Question: I am trying to create a rich text editor. I have created some buttons with IMG values in them. I also have some select box in between the buttons. The issue is the select box is not getting aligned with the rest of the buttons.

I have tried to modify margins and padding. Tried to create separate DIV elements for buttons and select box. Nothing seems to work. If i dont use IMG inside the button then everything is fine.
Below is my code
'''
button.formatbutton, button.formatbutton:link, button.formatbutton:visited
{
display:inline;
height: 25px;
width: 25px;
margin:1px 0px;
padding:0px;
border:1px solid #ADB96E;
background-color: #ADB96E;
cursor:pointer;
}
button.formatbutton:hover, button.formatbutton:active
{
display:inline;
height: 25px;
width: 25px;
margin:1px 0px;
padding:0px;
border:1px solid #ADB96E;
background-color: #7A991A;
}
select.formatSelect
{
display:inline;
height: 25px;
width: 100px;
margin:0px 0px 0px 0px;
border:1px solid #ADB96E;
background-color: #ADB96E;
cursor:pointer;
}
div.divToolbar
{
width: 850px;
height:27px;
text-align: center;
margin: 0px;
padding: 0px;
border: 1px solid #ADB96E;
}
div.divIframe
{
width: 850px;
height:350px;
text-align: center;
margin: 0px;
padding: 0px;
border: 0px;
border-left: 1px solid #ADB96E;
border-right: 1px solid #ADB96E;
border-bottom: 1px solid #ADB96E;
}
div.divToolbar img
{
height: 25px;
width: 25px;
display:inline;
padding:0px;
margin:0px;
border:0px;
}
iframe
{
display:block;
width: 850px;
height: 250px;
margin: 0px;
padding: 0px;
border:0px;
}
<div align="center" class="divToolbar">
<button id="1" type="button" class="formatbutton" style="font-weight: bold;" value="B"
onClick="clickButton(this, '<c:url value="/resources/"/>');fontEdit('bold')" onBlur="blurButton(this)" onFocus="buttonFocus(this)" >
<img src="<c:url value="/resources/bold.png"/>" height="28px" width="28px" /></button><button
id="2" type="button" class="formatbutton" style="font-style: italic;" value="I" onClick="clickButton(this, '<c:url value="/resources/"/>');fontEdit('italic')" onBlur="blurButton(this)" onFocus="buttonFocus(this)">
<img src="<c:url value="/resources/italics.png"/>" height="28px" width="28px" /></button><button
id="3" type="button" class="formatbutton" style="text-decoration: underline;" value="U" onClick="clickButton(this, '<c:url value="/resources/"/>');fontEdit('underline')" onBlur="blurButton(this)" onFocus="buttonFocus(this)">
<img src="<c:url value="/resources/underline.png"/>" height="28px" width="28px" /></button>
<button id="4" type="button" class="formatbutton" value="L" onClick="clickButton(this, '<c:url value="/resources/"/>');fontEdit('justifyleft')" onBlur="blurButton(this)" onFocus="buttonFocus(this)" title="align left">
<img src="<c:url value="/resources/text_align_left.png"/>" height="28px" width="28px" /></button><button
id="5" type="button" class="formatbutton" value="C" onClick="clickButton(this, '<c:url value="/resources/"/>');fontEdit('justifycenter')" onBlur="blurButton(this)" onFocus="buttonFocus(this)" title="center">
<img src="<c:url value="/resources/text_align_center.png"/>" height="28px" width="28px" /></button><button
id="6" type="button" class="formatbutton" value="R" onClick="clickButton(this, '<c:url value="/resources/"/>');fontEdit('justifyright')" onBlur="blurButton(this)" onFocus="buttonFocus(this)" title="align right">
<img src="<c:url value="/resources/text_align_right.png"/>" height="28px" width="28px" /></button>
<select class="formatSelect"
onChange="fontEdit('fontname',this[this.selectedIndex].value)">
<option value="Arial">Arial</option>
<option value="Comic Sans MS">Comic Sans MS</option>
<option value="Courier New">Courier New</option>
<option value="Monotype Corsiva">Monotype</option>
<option value="Tahoma">Tahoma</option>
<option value="Times">Times</option>
</select>
<select class="formatSelect"
onChange="fontEdit('fontsize',this[this.selectedIndex].value)">
<option value="1">1</option>
<option value="2">2</option>
<option value="3">3</option>
<option value="4">4</option>
<option value="5">5</option>
</select>
<select class="formatSelect"
onChange="fontEdit('ForeColor',this[this.selectedIndex].value)">
<option value="black">-</option>
<option style="color: red;" value="red">red</option>
<option style="color: blue;" value="blue">blue</option>
<option style="color: green;" value="green">green</option>
<option style="color: pink;" value="pink">pink</option>
</select>
<button id="7" type="button" class="formatbutton" value="1" onClick="clickButton(this, '<c:url value="/resources/"/>');fontEdit('insertorderedlist')" onBlur="blurButton(this)" onFocus="buttonFocus(this)" title="Numbered List">
<img src="<c:url value="/resources/list_numbered.png"/>" height="28px" width="28px" /></button><button
id="8" type="button" class="formatbutton" value="*" onClick="clickButton(this, '<c:url value="/resources/"/>');fontEdit('insertunorderedlist')" onBlur="blurButton(this)" onFocus="buttonFocus(this)" title="Bullets List">
<img src="<c:url value="/resources/list_bulleted.png"/>" height="28px" width="28px" /></button><button
id="9" type="button" class="formatbutton" value="-" onClick="clickButton(this, '<c:url value="/resources/"/>');fontEdit('outdent')" onBlur="blurButton(this)" onFocus="buttonFocus(this)" title="Outdent">
<img src="<c:url value="/resources/outdent.png"/>" height="28px" width="28px" /></button><button
id="10" type="button" class="formatbutton" value="-" onClick="clickButton(this, '<c:url value="/resources/"/>');fontEdit('indent')" onBlur="blurButton(this)" onFocus="buttonFocus(this)" title="Indent">
<img src="<c:url value="/resources/indent.png"/>" height="28px" width="28px" /></button>
</div>
<div align="center" class="divIframe">
<iframe id="textEditor">
</iframe>
<button type="button" onClick="ShowHtml()">ShowFrameContent</button>
</div>
'''
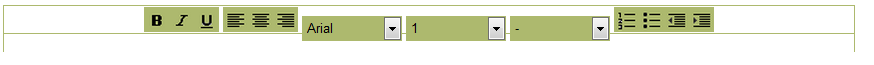
Answer: write 'vertical-align:top' in your elements. Write like this:
'''
select, button{
vertical-align:top;
}
'''